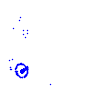
Particle: pion